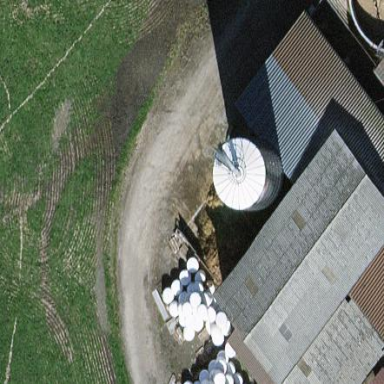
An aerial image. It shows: Farm auxiliary building.